Question: I'm currently on Xcode 4.6.3. I used storyboards in my project. Inside the storyboard is a tab bar controller and two table view controllers. I have the tab bar controller as the root view and I have it linked up with the two table view controllers via "relationship segue - view controllers".
The main problem I'm experiencing is that I can't seem to select the tab bar item in the storyboard so that I can change the name and the image for that tab bar. When I click on the tab bar, its properties does not appear in my inspector view, or at least, I don't see any property for the title and image. All I see is this

I've read through tutorials online that you can change the title and image of a tab bar item easily just by clicking the tab bar item to reveal the properties. Is this an issue with my version of Xcode?
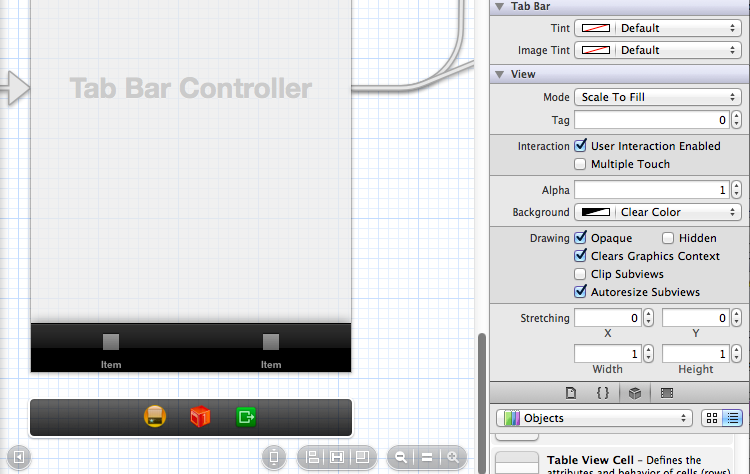
Answer: I already figured it out. It has nothing to do with the Xcode version. The tab bar item subview was in the two table view controllers so just select it there to edit title and image. There's no tab bar item subview in the tab bar controller itself.